Interaction volume radius: 10 \u00c5
Interaction volume height: 15 \u00c5
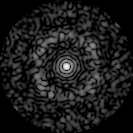
Disorder parameter: 0.7641